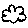
Label: cloud